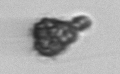
Label: Syracosphaera_pulchra